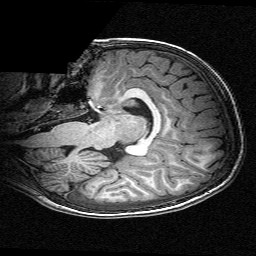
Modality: T1w
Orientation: sagittal
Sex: female
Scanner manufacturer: siemens
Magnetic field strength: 3 T
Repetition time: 2.3 s
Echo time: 0.00336 s